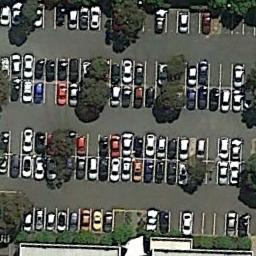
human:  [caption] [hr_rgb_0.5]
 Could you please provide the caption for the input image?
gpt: The parking lot has some cars arranged neatly in lines and some trees are among cars .

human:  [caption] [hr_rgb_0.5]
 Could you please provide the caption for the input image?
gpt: There are many different colors and styles of cars in the parking lot .

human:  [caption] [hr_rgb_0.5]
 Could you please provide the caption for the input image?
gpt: The parking lot is full of cars next to some trees .

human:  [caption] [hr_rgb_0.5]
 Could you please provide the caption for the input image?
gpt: A quarter of the vehicles in the parking lot are red .

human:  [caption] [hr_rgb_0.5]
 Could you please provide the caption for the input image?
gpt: There are many cars and some green bushes on the parking lot .